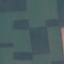
Land use / land cover: AnnualCrop